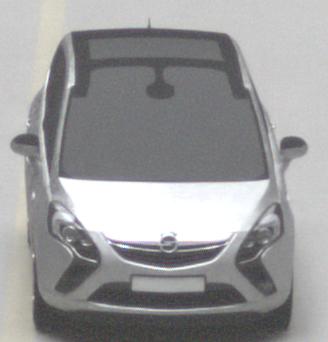
Make: Opel
Model: Zafira Tourer 1.8
Detailed model: Zafira (C) Tourer
Model produced from: 2012/01
Model produced until: 2015/06
Doors: 5
Color: white
Road condition: dry road
Daytime: midday
Contrast: medium contrast